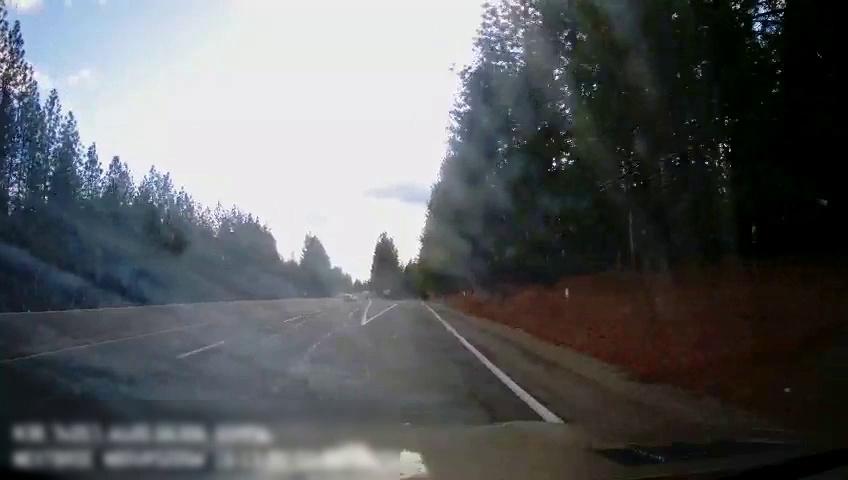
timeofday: Day
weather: Sunny
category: Drivable Space
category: Vehicles | SUV
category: Lanes | Alternate Lane
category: Lanes | Current Lane
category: Lanes | Alternate Lane
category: Lanes | Alternate Lane
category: Lanes | Alternate Lane